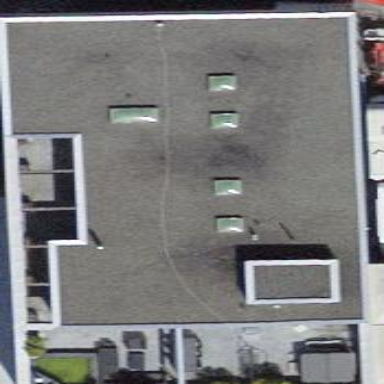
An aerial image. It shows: Building.